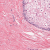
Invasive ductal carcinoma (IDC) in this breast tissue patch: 0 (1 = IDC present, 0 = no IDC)